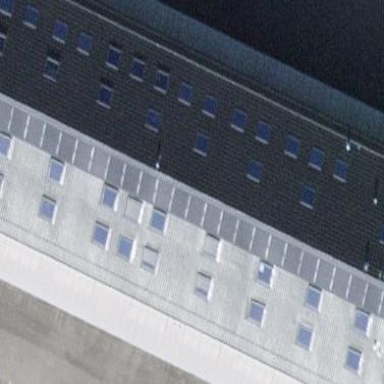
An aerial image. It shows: Building with gabled roof oriented along and colored grey.